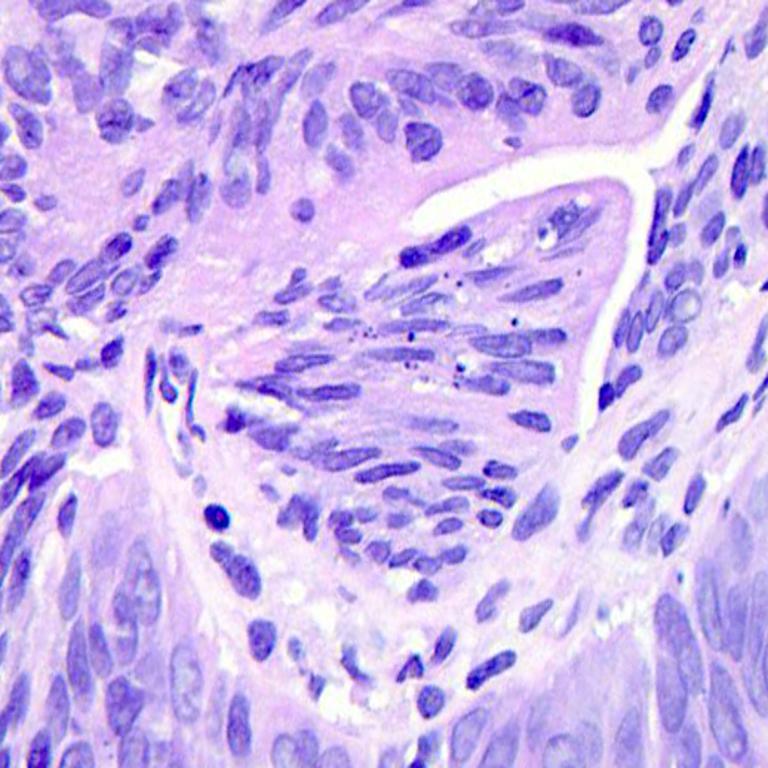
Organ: colon
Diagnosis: adenocarcinomas